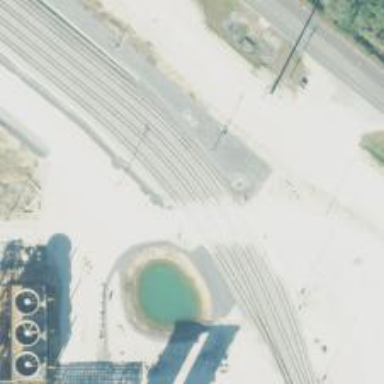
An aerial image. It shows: Railway spur service.